Field crop: maize
Growth stage: 2
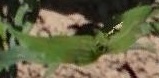
Species: maize